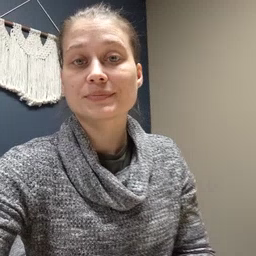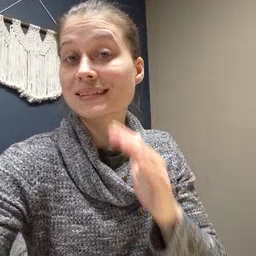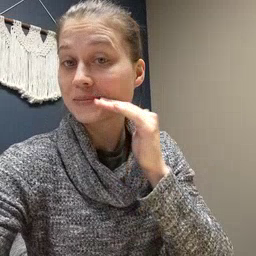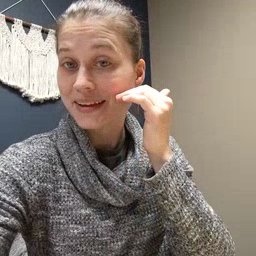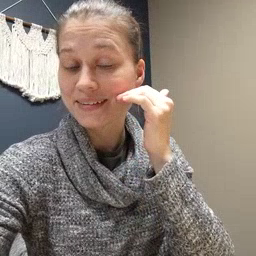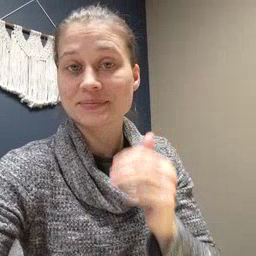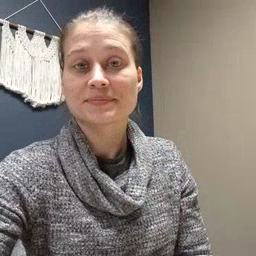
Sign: smile